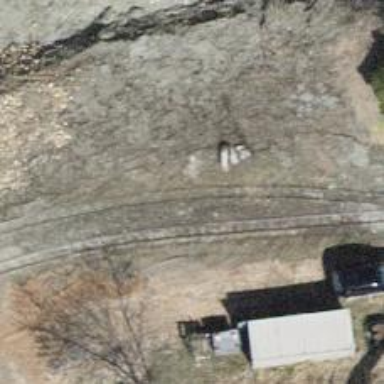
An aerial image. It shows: Narrow-gauge railway in yard.